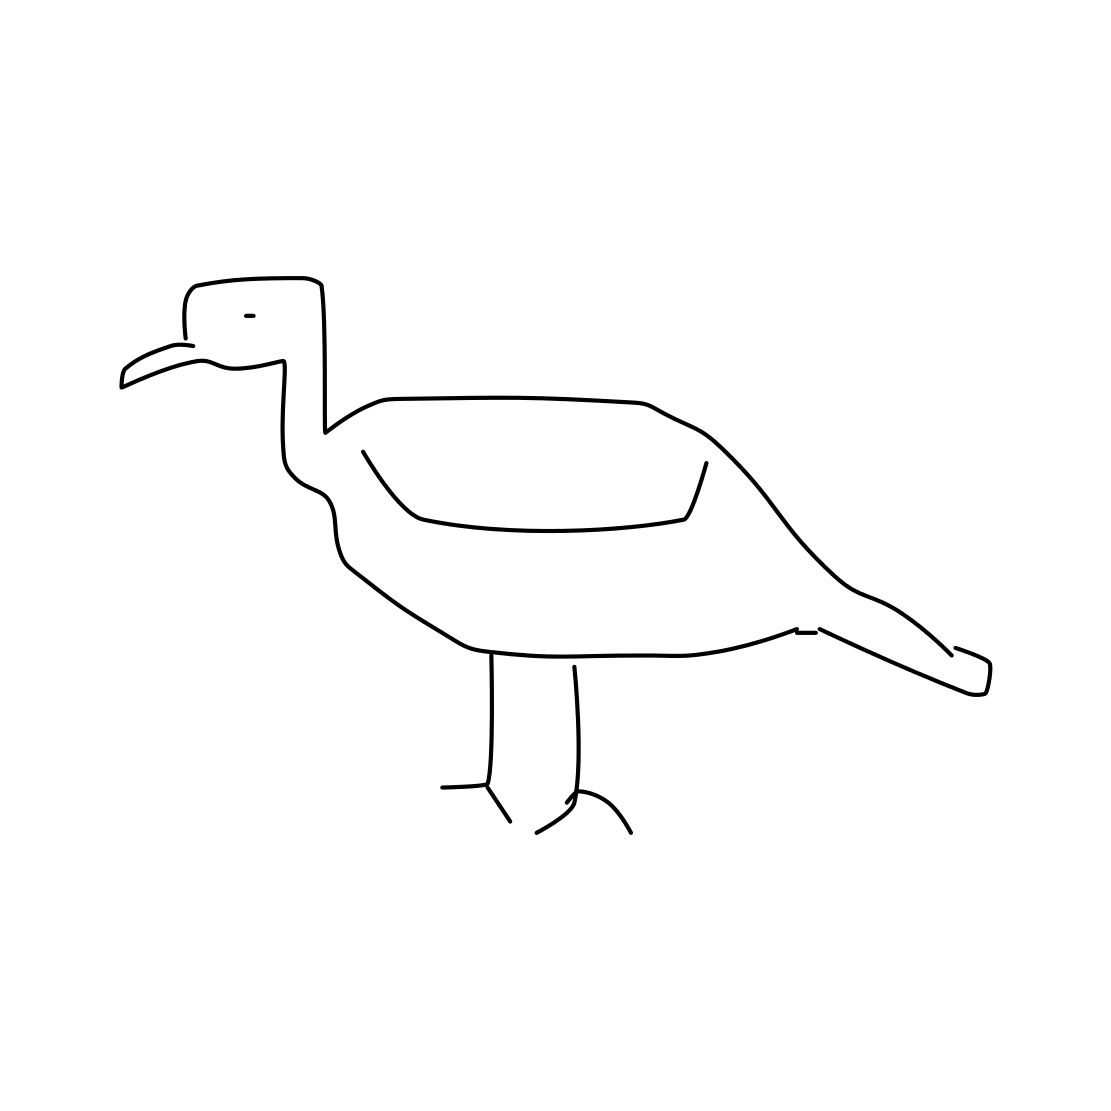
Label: seagull